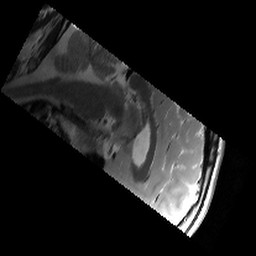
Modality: T2w
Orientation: sagittal
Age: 22
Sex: male
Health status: healthy
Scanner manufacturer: siemens
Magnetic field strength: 3 T
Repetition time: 6 s
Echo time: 0.064 s